Question: I'm having trouble with a class project consisting, among other things, of modeling (using merise) a database for an app-store like. I've come to the point where I have an entity-relationship model that really suits me and seem to fit the constraints of the subject.
On this modeling, I'm using inheritance to mark the difference between and app, and an add-on, both of which have common characteristics. In fact, they have the perfect same characteristics, but they are subject to different associations.
Here is a screenshot that might help you understand:

I was hoping to make 'Software' a view, and 'App' and 'AddOn' tables, supposing the latter two won't have entries with the same id. But I don't know how to do that, and maybe this isn't the right way to do it, so I'm open to suggestions.
I hope I was clear enough, if not, don't hesitate to ask me to be more precise.
Thanks for reading!
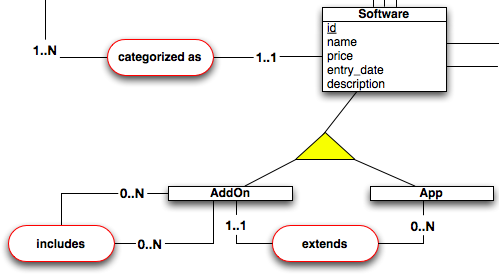
Answer: You have already identified the need for different tables for 'App' and 'Addon', since they are subject to different associations. Good!
I would suggest realizing Software as a base table, because you can't declare referential integrity to a view ( in your picture). I noticed several other incoming associations as well.
'''
Software(
software_id
,type
,name
,price
,entry_date
,description
,primary key(software_id)
)
'''
I added a discriminator column 'type', which should contain a value identifying whether this piece of software is an Addon or an App.
'''
Addon(
software_id
,primary key(software_id)
,foreign key(software_id) references software(software_id)
)
App(
software_id
,primary key(software_id)
,foreign key(software_id) references software(software_id)
)
'''
Note that the primary keys in Addon and App refers to the primary key in software. In a way, you can think of software_id as a kind of "data type". The column software_id in Addon doesn't just contain any random unique number. The value must come from one of those numbers that identifies a piece of software.
Is this the kind of answer you were looking for?